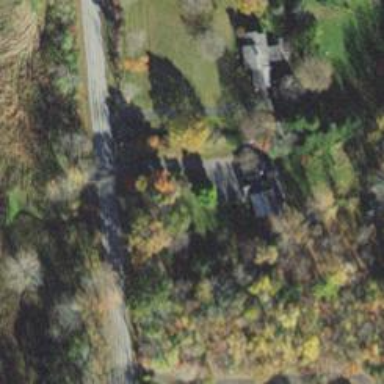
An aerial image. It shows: Driveway.